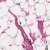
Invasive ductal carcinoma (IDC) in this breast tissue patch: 0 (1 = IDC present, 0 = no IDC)